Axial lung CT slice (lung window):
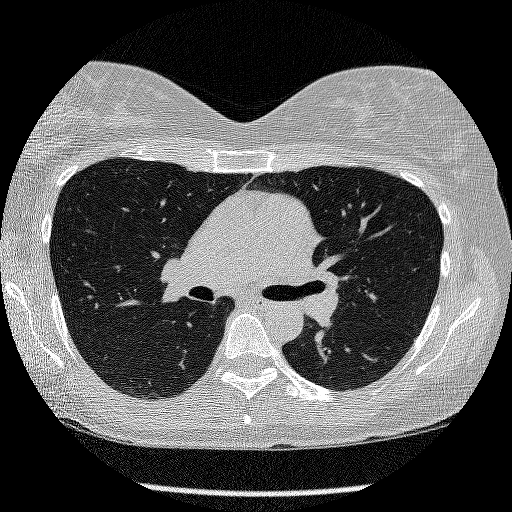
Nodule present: no